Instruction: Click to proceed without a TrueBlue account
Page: checkout
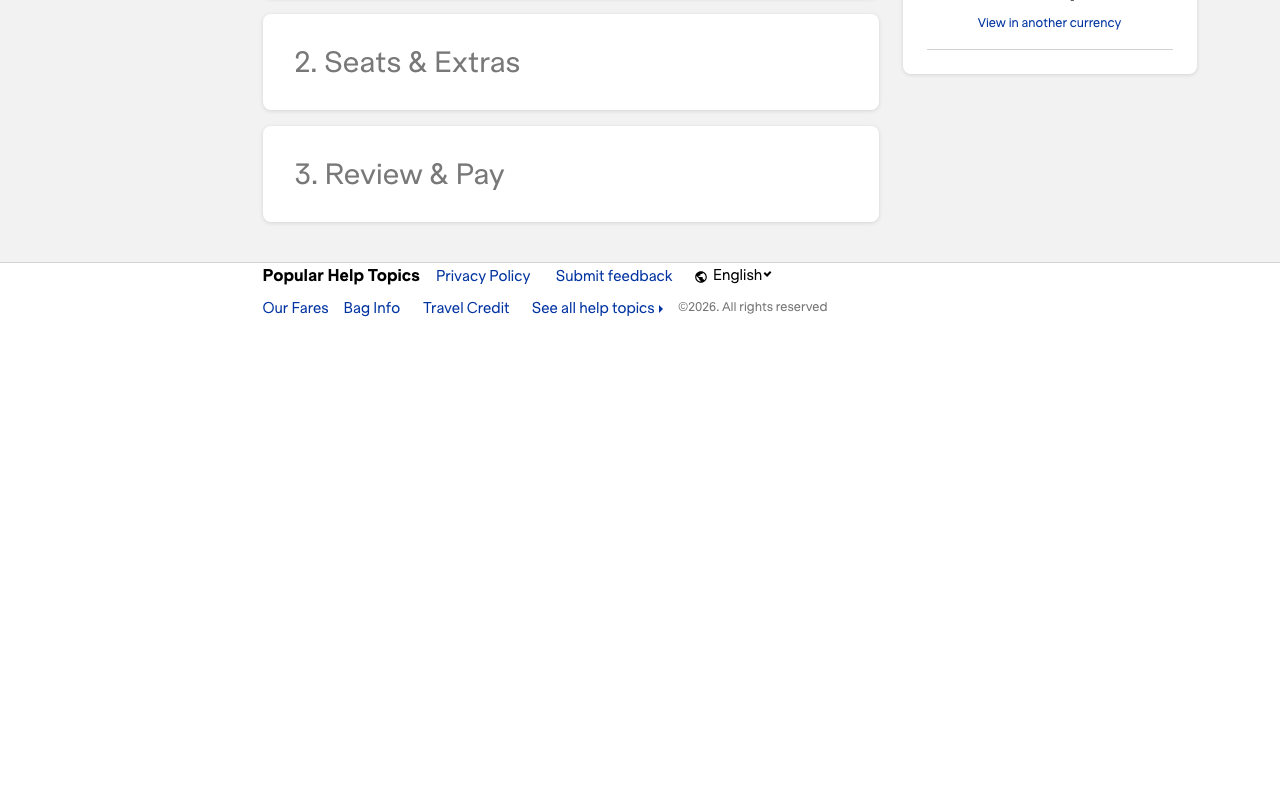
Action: click